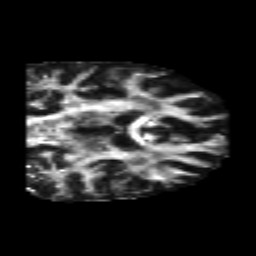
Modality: FA
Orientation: coronal
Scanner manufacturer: siemens
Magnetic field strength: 3 T
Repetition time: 6.8 s
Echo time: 0.093 s